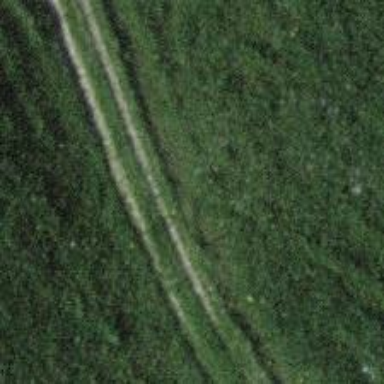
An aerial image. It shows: Track road with grade4 tracktype.